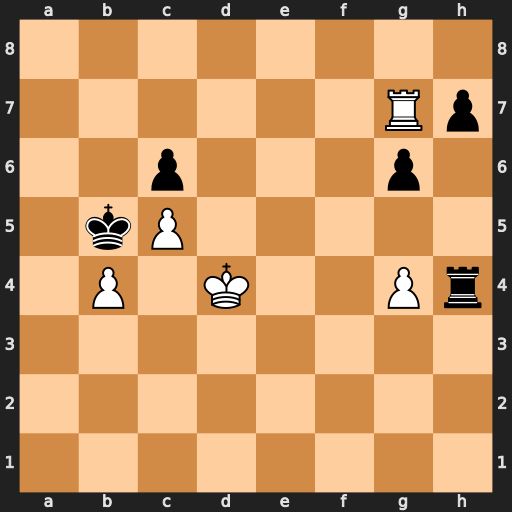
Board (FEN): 8/6Rp/2p3p1/1kP5/1P1K2Pr/8/8/8
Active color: w
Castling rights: -
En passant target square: -
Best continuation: Rb7+ Ka4 Kc3 Rh3+ Kc4